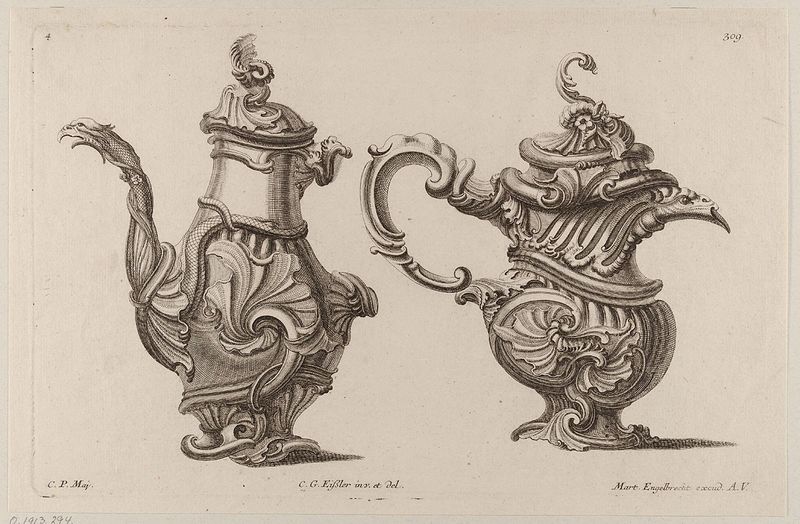
Titel: Zwei Kannen
Künstler: Martin Engelbrecht
Standort: Hamburg
Institution: Museum für Kunst und Gewerbe Hamburg
Schlagwörter: rokoko, grafik, graphik, fotografie, photographie, kaffeekanne, druckgraphik, druckgrafik, radierung, kunstgewerbe, teekanne, samowar, kunsthandwerk, groteske, rocaille, goldschmiedearbeit, tafelgeschirr, style, reproduktionen, industriedesign, druckerzeugnisse, muschelwerk, ornamentstich, vorlageblätter